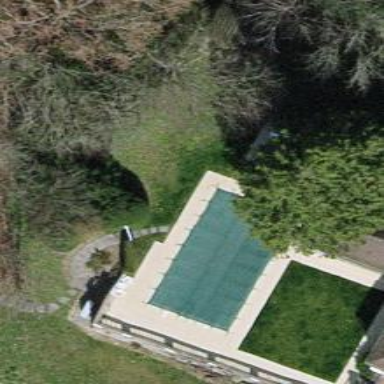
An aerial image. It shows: Outdoor swimming pool.